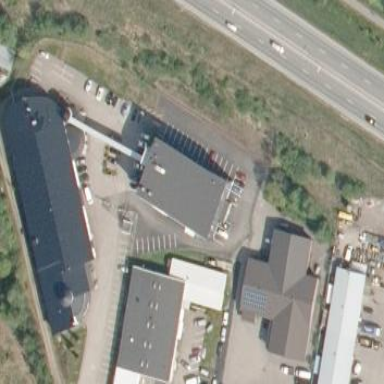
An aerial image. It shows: Retail building.